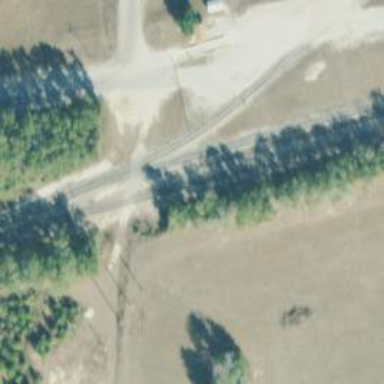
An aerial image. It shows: Level crossing along the railway.